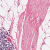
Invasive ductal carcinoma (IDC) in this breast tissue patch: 1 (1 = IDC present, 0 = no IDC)